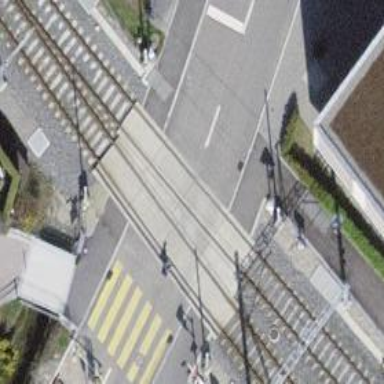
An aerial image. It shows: Railway level crossing.